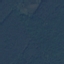
Land use / land cover: Forest